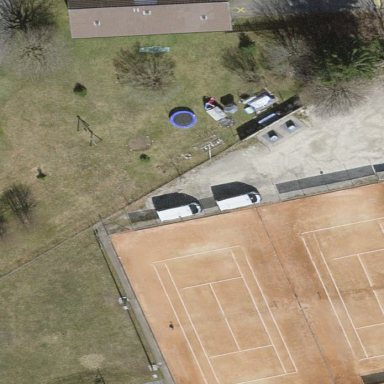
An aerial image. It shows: Tennis court on pitch.